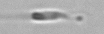
Label: flagellate_morphotype3